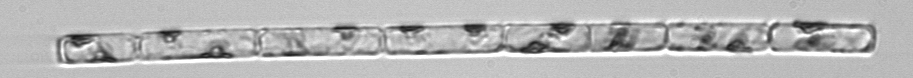
Label: Guinardia_delicatula